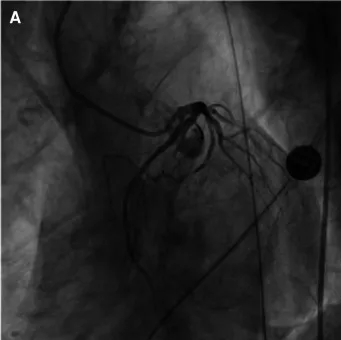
(A) No obvious abnormalities were noted in the left circumflex coronary artery.
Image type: radiology (x_ray)